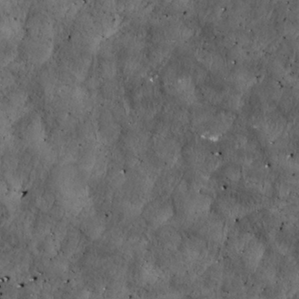
Label: non_frost